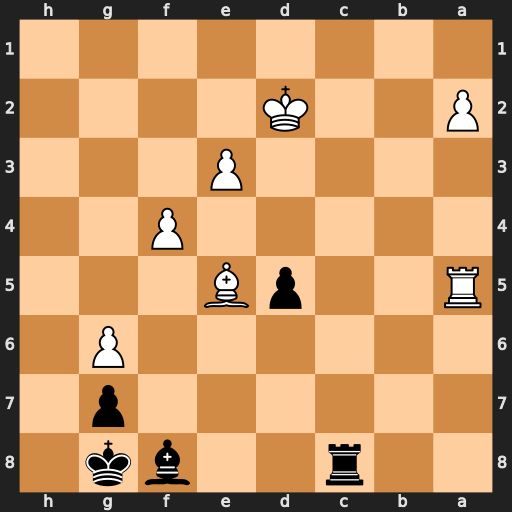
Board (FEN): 2r2bk1/6p1/6P1/R2pB3/5P2/4P3/P2K4/8
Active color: b
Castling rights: -
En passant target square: -
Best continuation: Bb4+ Kd3 Bxa5